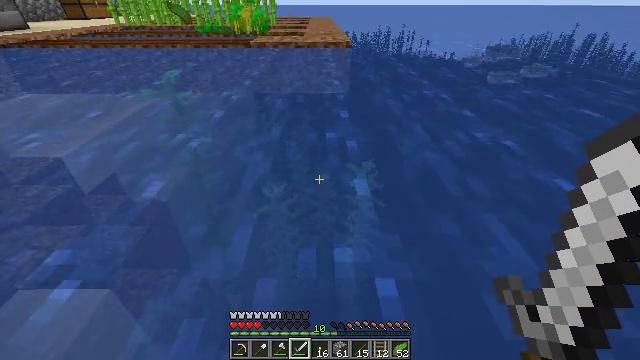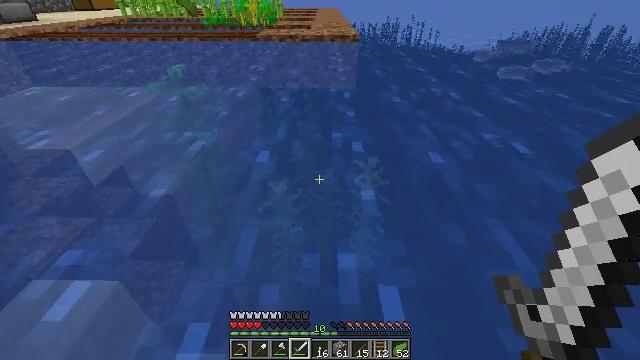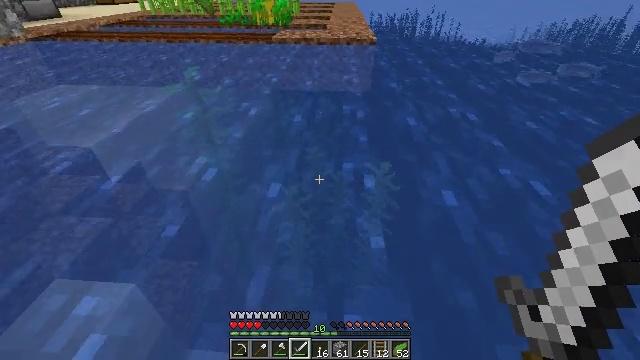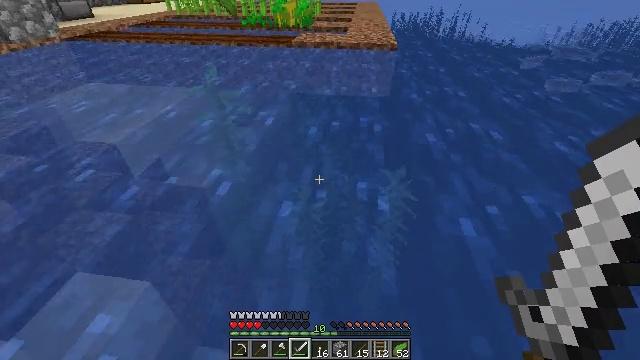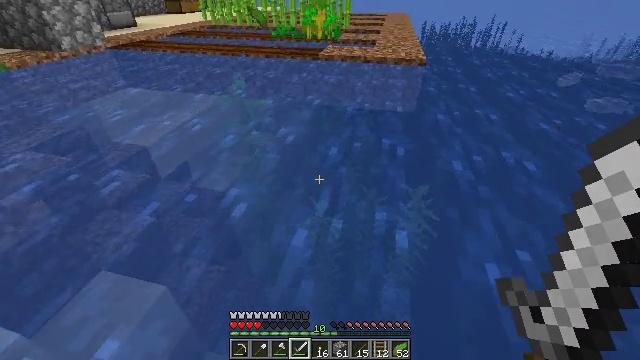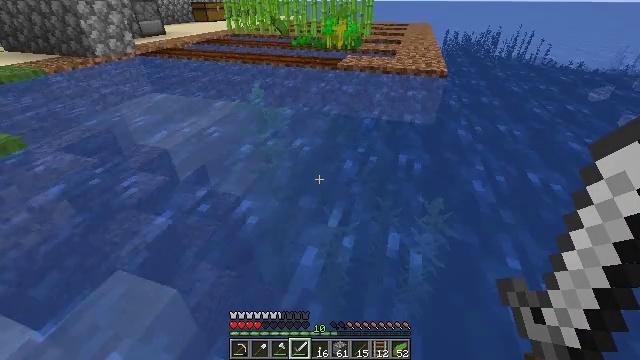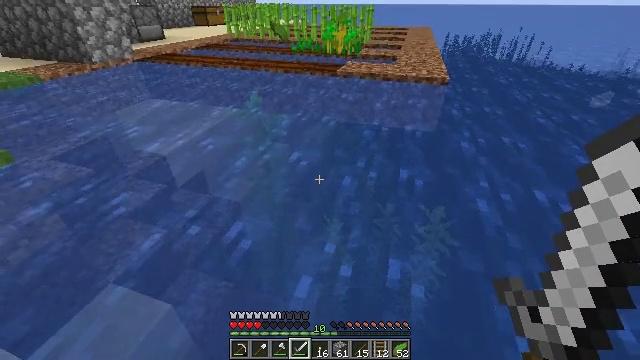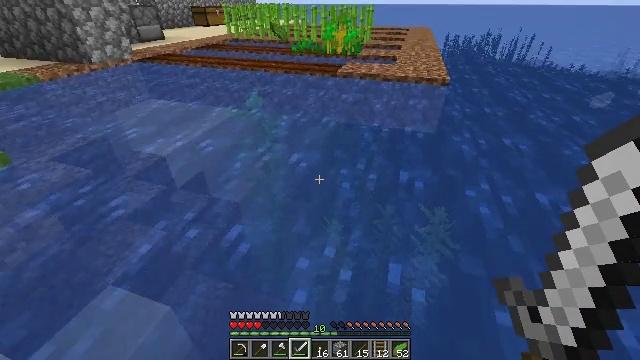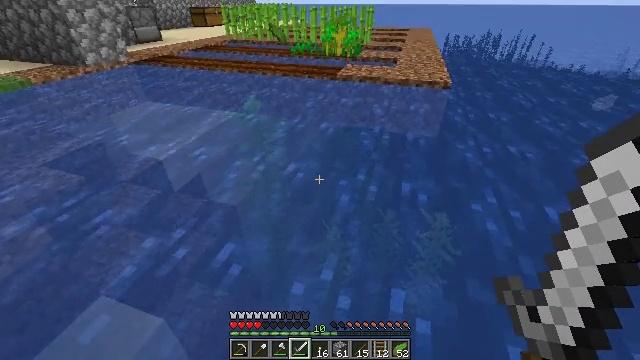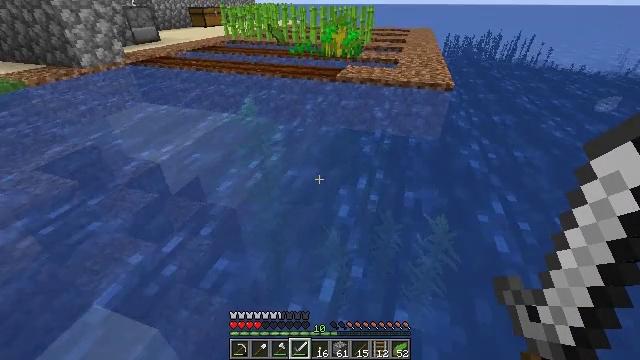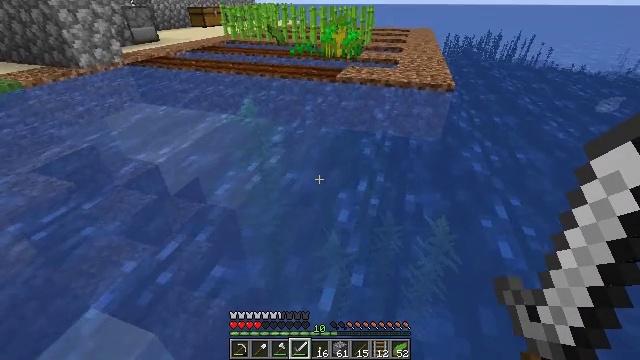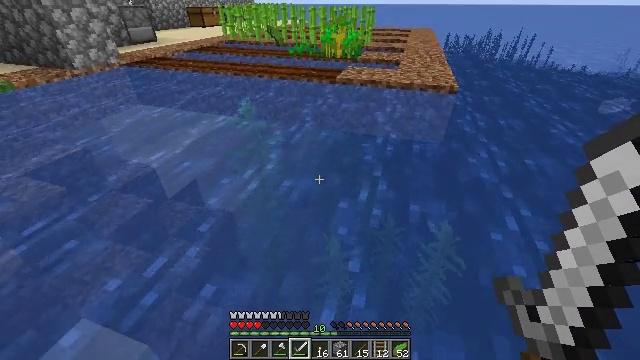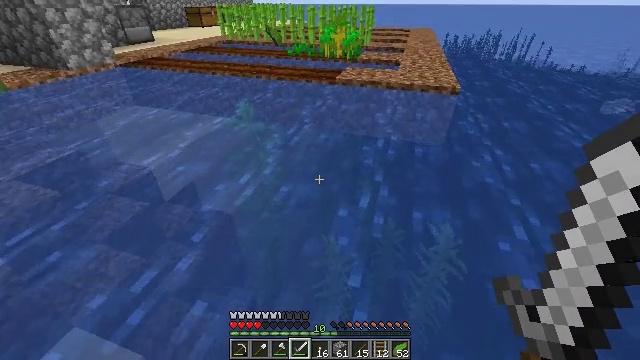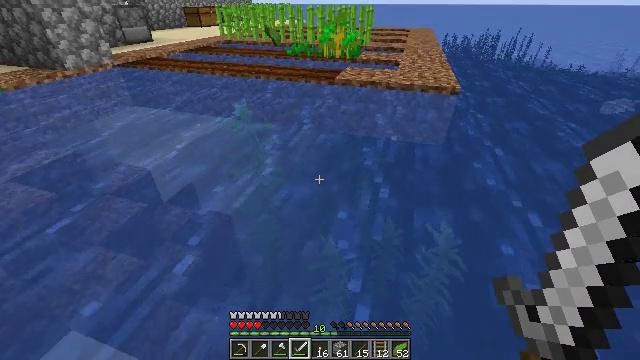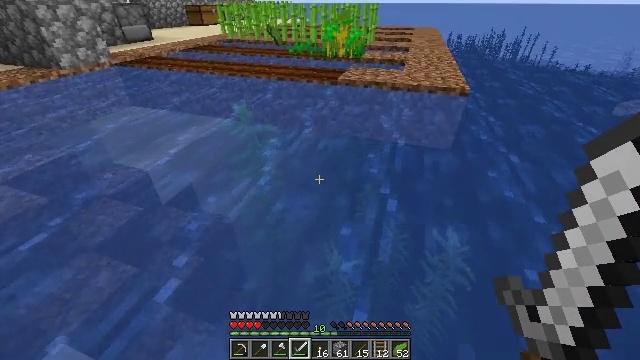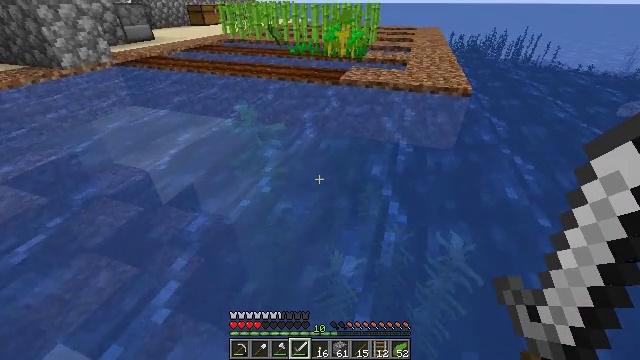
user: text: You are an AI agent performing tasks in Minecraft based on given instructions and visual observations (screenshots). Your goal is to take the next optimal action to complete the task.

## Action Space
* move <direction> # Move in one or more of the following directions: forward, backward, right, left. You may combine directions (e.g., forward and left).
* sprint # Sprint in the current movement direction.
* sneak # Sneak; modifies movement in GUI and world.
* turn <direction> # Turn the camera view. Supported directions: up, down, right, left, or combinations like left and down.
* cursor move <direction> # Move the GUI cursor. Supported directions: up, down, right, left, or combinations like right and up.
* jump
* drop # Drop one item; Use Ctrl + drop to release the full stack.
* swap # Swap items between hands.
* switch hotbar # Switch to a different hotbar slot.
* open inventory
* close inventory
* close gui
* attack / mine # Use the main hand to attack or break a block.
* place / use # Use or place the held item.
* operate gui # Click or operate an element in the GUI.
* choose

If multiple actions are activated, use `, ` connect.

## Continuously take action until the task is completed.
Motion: motion action
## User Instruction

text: Break kelp blocks underwater.
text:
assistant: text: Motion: move forward, turn left and down, jump
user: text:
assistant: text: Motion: move forward, turn left and down
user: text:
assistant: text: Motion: move forward, turn left
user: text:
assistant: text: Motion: move forward, turn left and up
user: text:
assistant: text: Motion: move forward, turn left and up
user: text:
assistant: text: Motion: move forward
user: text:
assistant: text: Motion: move forward
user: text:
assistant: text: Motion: move forward
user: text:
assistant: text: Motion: move forward
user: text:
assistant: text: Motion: move forward
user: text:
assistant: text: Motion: move forward
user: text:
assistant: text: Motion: move forward
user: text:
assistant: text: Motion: move forward
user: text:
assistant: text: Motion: move forward
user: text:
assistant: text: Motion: move forward
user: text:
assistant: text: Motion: move forward
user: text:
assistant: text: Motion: move forward
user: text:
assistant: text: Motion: move forward
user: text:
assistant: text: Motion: move forward
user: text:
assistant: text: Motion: move forward, turn down
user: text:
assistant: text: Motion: move forward, turn down
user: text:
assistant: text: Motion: move forward, turn left and down
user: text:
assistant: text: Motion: move forward, turn down
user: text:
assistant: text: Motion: move forward, turn down
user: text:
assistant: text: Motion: move forward, turn right
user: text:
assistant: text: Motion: move forward
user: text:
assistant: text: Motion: move forward
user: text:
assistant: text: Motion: move forward
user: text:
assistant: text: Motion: move forward
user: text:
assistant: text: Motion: move forward, turn right and down